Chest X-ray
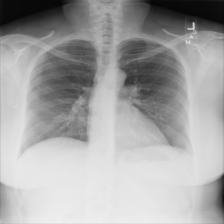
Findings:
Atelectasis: negative
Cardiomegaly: negative
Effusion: negative
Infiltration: negative
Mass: negative
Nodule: negative
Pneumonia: negative
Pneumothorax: negative
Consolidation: negative
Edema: negative
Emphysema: negative
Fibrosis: negative
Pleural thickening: negative
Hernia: negative